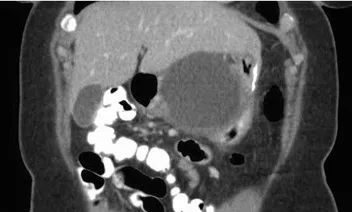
Sleeve compression (coronal CT image).
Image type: radiology (ct)